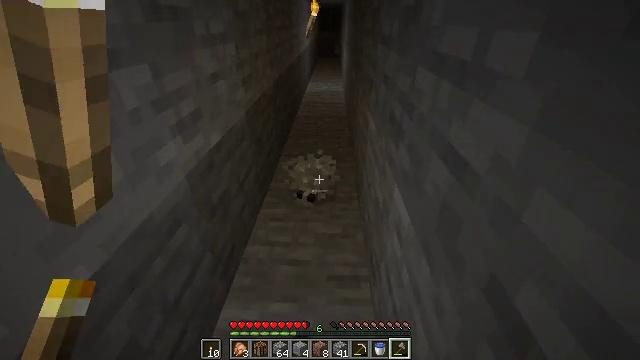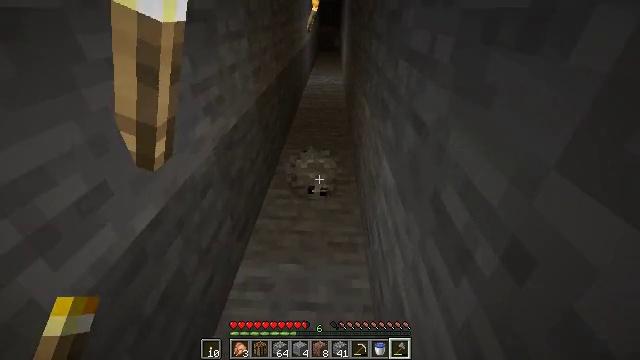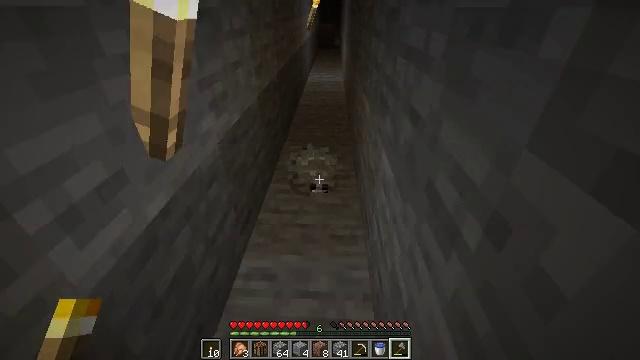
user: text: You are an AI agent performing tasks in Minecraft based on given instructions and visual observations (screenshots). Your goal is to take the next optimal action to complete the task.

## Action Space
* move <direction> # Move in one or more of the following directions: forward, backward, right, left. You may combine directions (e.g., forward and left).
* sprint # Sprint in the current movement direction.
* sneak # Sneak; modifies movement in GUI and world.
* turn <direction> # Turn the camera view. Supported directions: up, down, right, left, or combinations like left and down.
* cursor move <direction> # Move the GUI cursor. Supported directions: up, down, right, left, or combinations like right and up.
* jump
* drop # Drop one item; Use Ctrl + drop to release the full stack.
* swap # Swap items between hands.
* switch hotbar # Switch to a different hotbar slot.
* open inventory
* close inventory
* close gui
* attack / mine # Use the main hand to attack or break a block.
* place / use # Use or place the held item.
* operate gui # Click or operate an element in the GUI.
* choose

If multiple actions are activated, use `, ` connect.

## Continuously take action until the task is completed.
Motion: motion action
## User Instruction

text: Hunt the silverfish.
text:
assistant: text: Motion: move back
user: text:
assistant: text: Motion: move back
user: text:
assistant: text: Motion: no_op